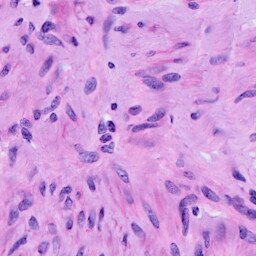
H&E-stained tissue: Cervix